Interaction volume radius: 5 \u00c5
Interaction volume height: 40 \u00c5
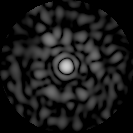
Disorder parameter: 0.8403